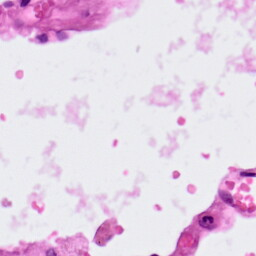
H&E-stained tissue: Lung